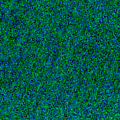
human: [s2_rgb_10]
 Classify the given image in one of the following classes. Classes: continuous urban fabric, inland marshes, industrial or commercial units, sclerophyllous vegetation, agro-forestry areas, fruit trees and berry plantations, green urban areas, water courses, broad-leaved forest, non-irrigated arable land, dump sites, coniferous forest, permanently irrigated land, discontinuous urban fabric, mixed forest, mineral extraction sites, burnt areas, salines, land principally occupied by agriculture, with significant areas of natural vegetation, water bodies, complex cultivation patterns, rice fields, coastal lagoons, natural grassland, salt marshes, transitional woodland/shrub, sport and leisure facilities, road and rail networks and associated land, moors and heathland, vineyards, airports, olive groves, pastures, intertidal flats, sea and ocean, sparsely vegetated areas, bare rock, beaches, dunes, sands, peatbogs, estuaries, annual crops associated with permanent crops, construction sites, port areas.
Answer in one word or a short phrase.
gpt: sea and ocean